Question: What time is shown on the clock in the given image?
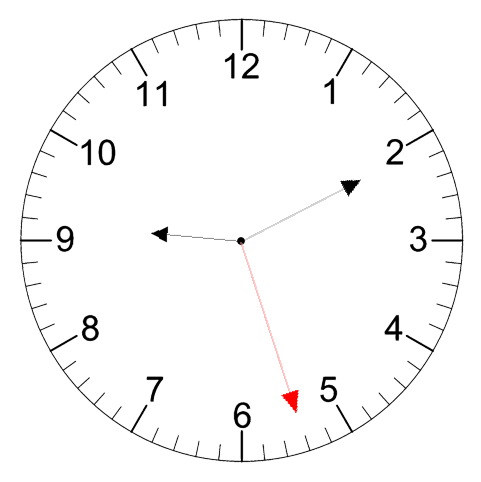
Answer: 09:10:27